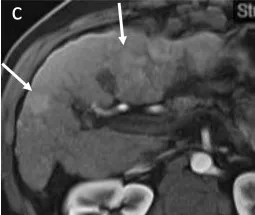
Initial MRI showing multiple hypervascular lesions and no macrovascular tumoral invasion: a main lesion (6 cm in diameter) with late washout on portal phase and slightly hyperintense T2 in the left lobe, and multiple smaller lesions in the right lobe. In the segment IV and V.
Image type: radiology (mri)